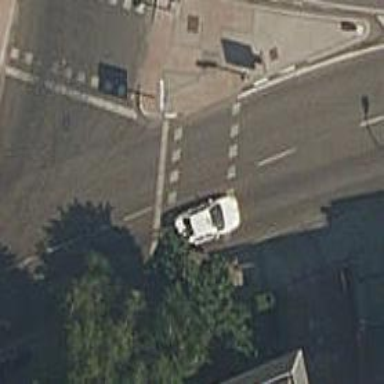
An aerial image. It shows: Crossing with traffic signals.